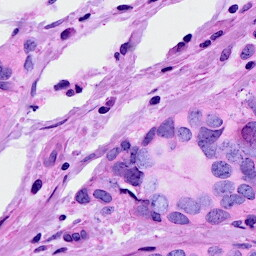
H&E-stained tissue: Breast